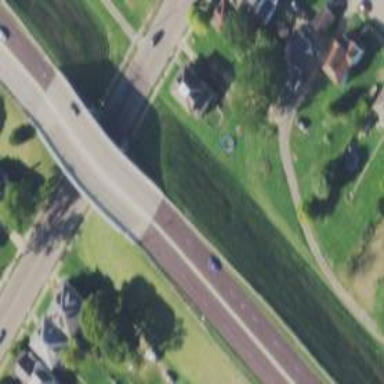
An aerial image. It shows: Primary highway bridge for motor vehicles.